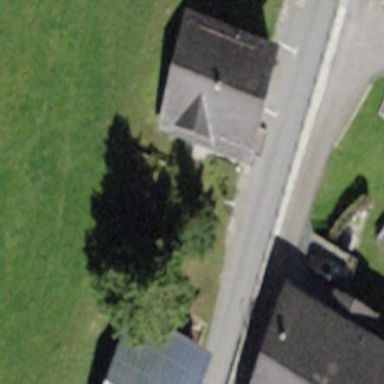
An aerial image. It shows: Detached building.